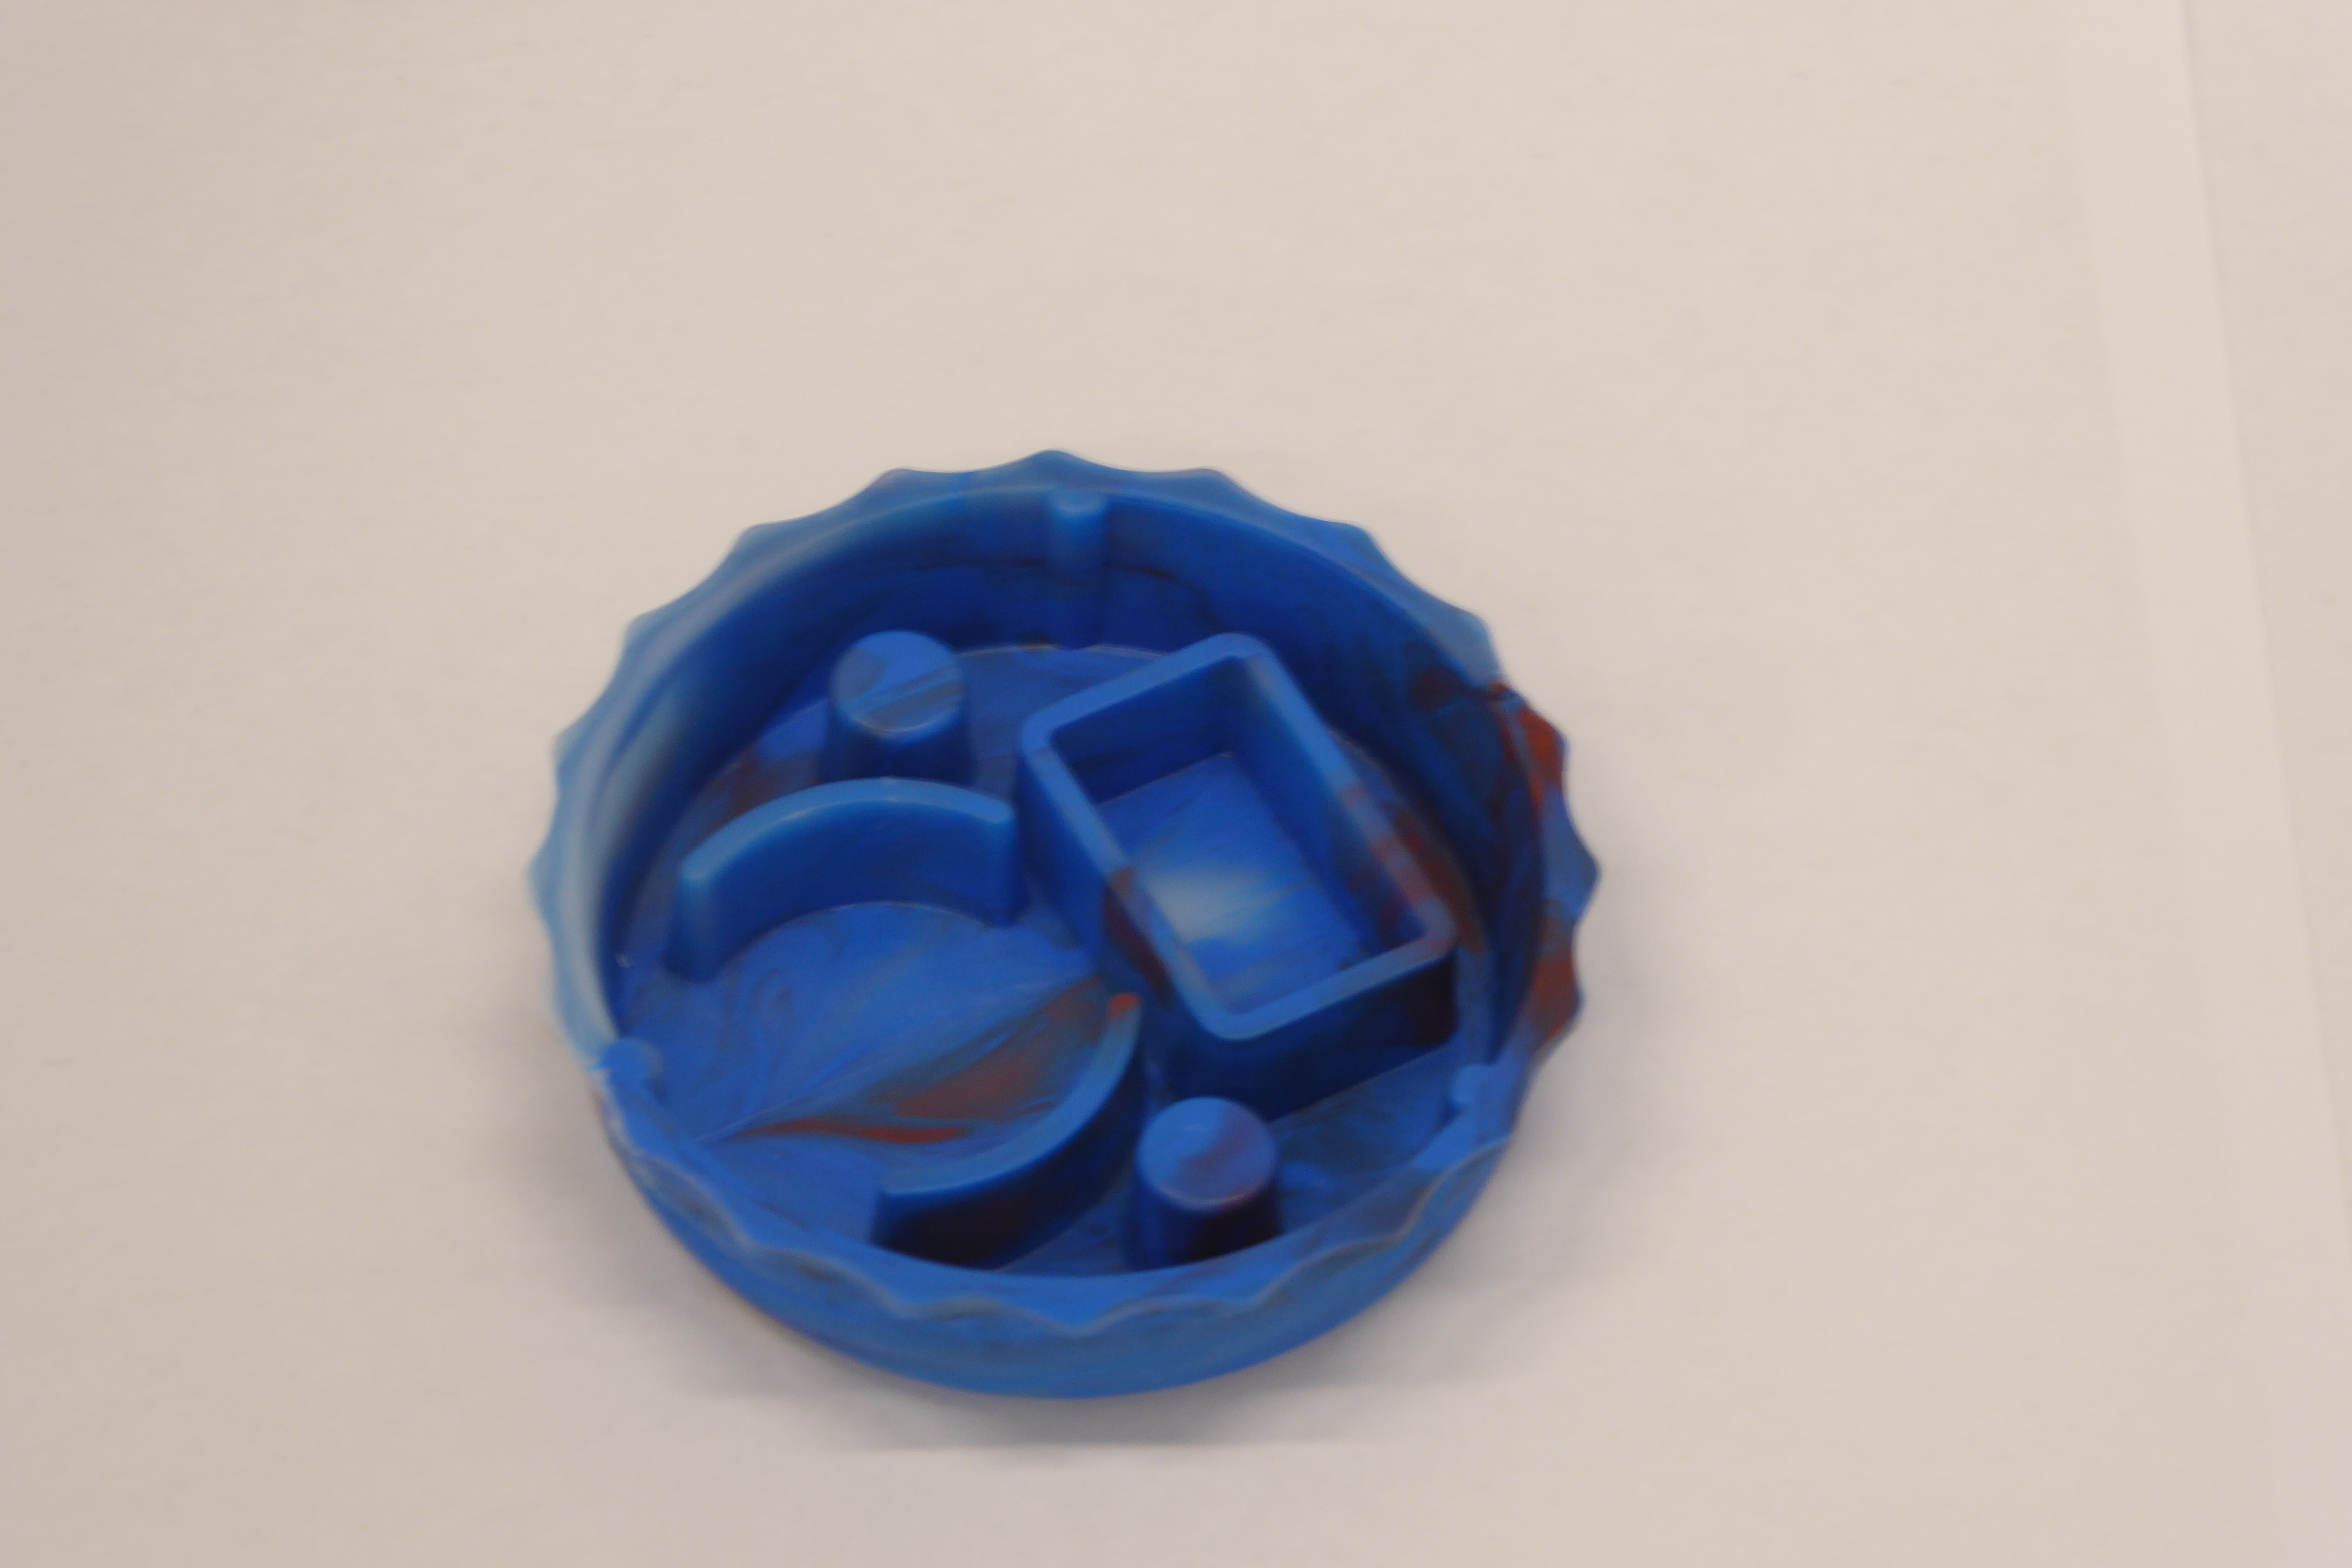
Label: Bottle Opener - Inlay